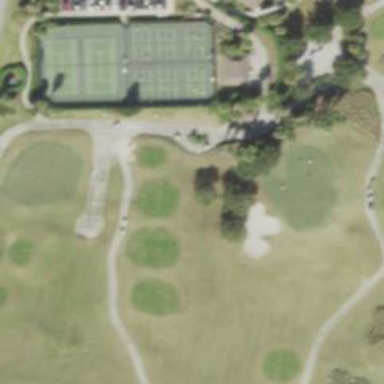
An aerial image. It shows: Path designated for golf carts.